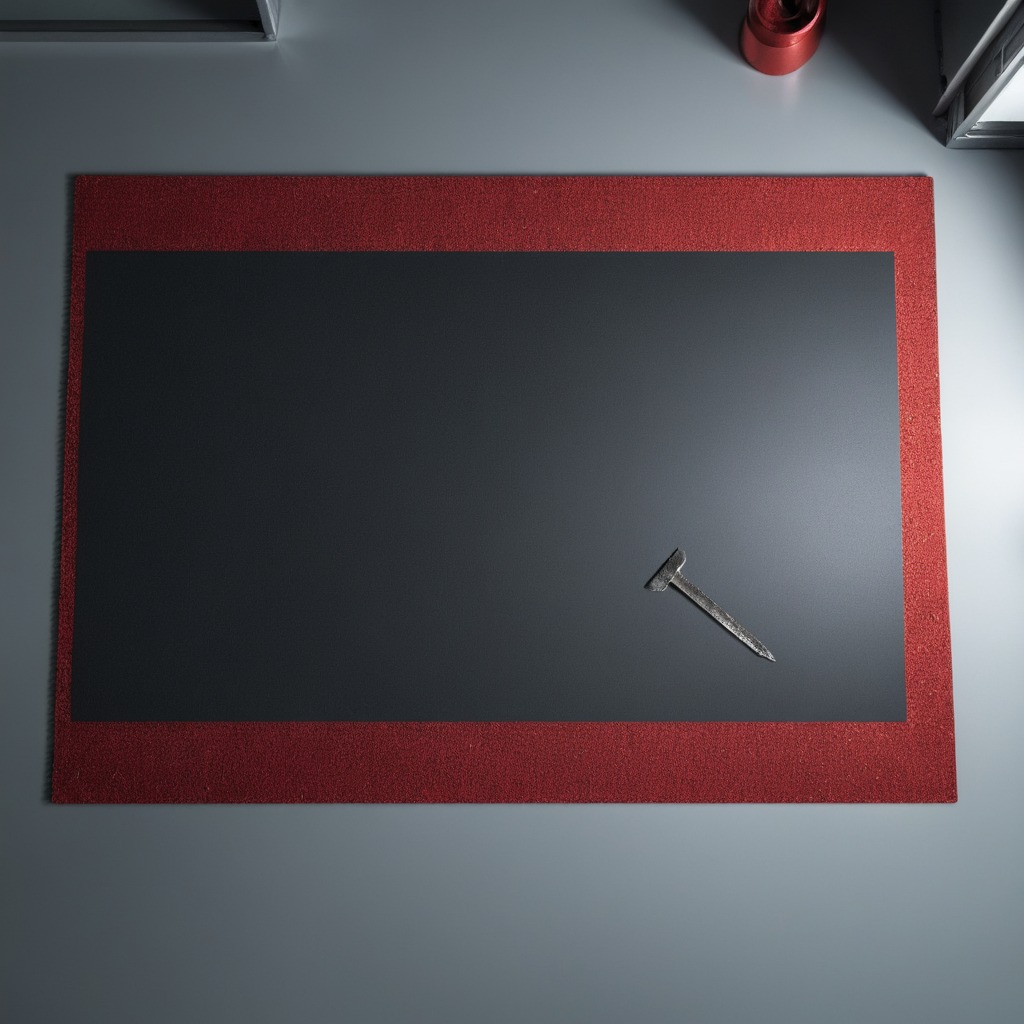
An iron nail is lying on a clean granite tabletop covered with a red rubber mat inside a workshop under bright overhead lighting crisp shadows high clarity worn but beneath the mat